Question: I am making a website for someone and I want it to resize itself depending on the screen resolution and the zoom of the browser(I am not including smartphones). I currently have a menu wich is like that :

every element in the menu is in a div and here is the css:
'''
#barre_utilisateur //For the menu bar(the red bar)
{
height:45px;
background-color:#A31E39;
width:100%;
}
#content_boutton_accueil //the home button
{
margin-left:2%;
width:200px;
display:inline-block;
}
#notification //exclamation mark button
{
cursor:pointer;
width:60px;
height:45px;
display:inline-block;
}
'''
and now, I want the cogwheel icon the stick on the right on the left of the user button. I don't see how I can achieve this.
Also, when I zoom in too much the righ part of the menu get out of where it is supposed to be is there a way to prevent this?
A good example of what I am trying to achieve is the new outlook live page
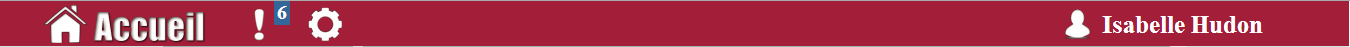
Answer: You can position the overall menu div (#barre_utilisateur) relatively, and then its children absolutely in it. For example:
'''
#barre_utilisateur {
position: relative;
}
#cogwheel {
position: absolute;
right: 0;
}
'''
Another way could be to have 2 divs inside the menu (#barre_utilisateur), and then to float the first one to the left and the other - to the right.